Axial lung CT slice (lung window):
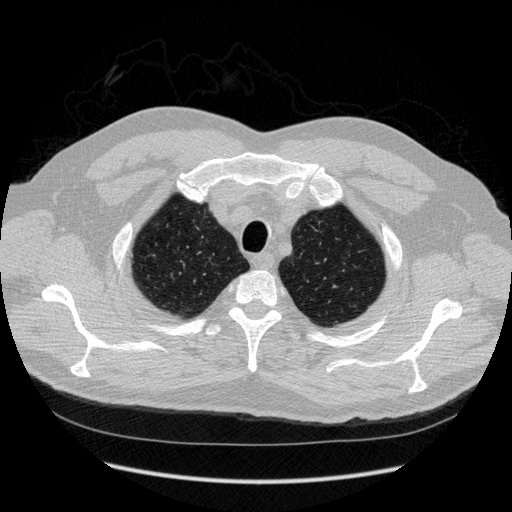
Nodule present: no